Question: My data is sparse therefore when I plot my graph I get the following result

As you can see the first x axis tick starts at 500(s), but most of my data is around 30(s). Can I change the scaling of the x axis?
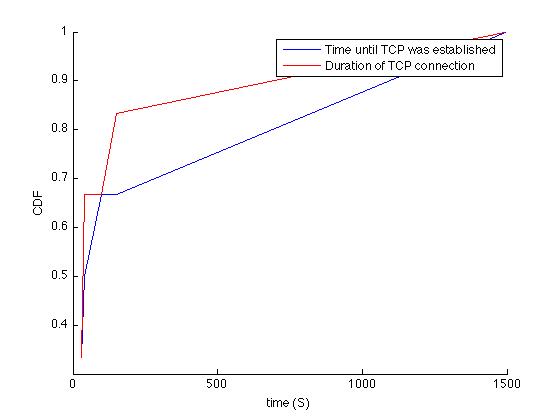
Answer: How about this?
'''
X = [1 3 6 10 25 30 <PHONE>];
Y = [0.4 0.45 0.5 0.55 0.6 0.65 0.7 0.8 0.9];
plot(X,Y,'-b.')
figure
semilogx(X,Y,'-b.')
'''
I see the following output: